Question: I would like to add a video of a moving object to a background that can be changed, what format should I use? How should I implement this?
EDIT: I would like to make an effect like this:
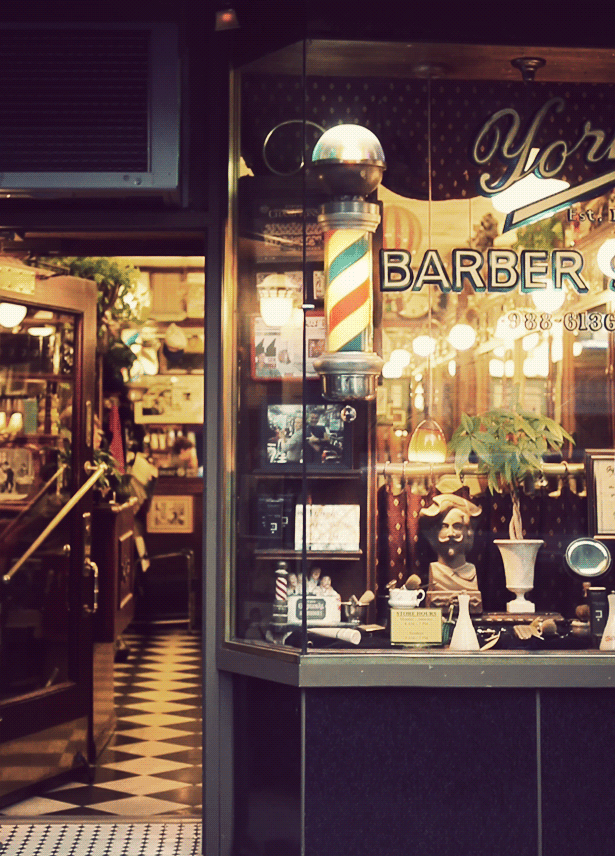
Answer: This is done using making animations manually. I converted the frames to png(which supports alpha channel) and played the frames with a fixed frame rate.
I did not find any video that supports an alpha channel.